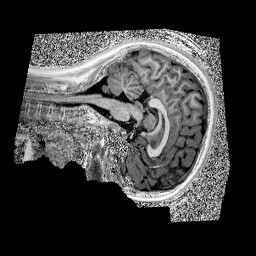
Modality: UNIT1
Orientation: sagittal
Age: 10
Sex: female
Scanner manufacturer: siemens
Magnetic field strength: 3 T
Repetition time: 4 s
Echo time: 0.00299 s